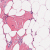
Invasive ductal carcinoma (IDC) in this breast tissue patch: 1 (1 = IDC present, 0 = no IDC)